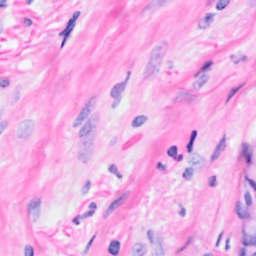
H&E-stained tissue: Breast